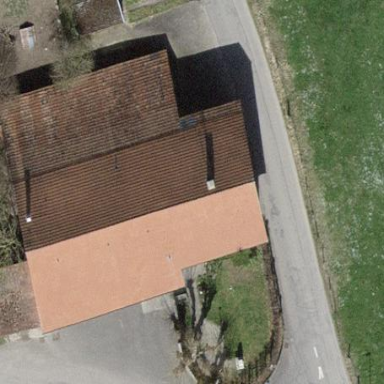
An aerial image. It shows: Simple house.